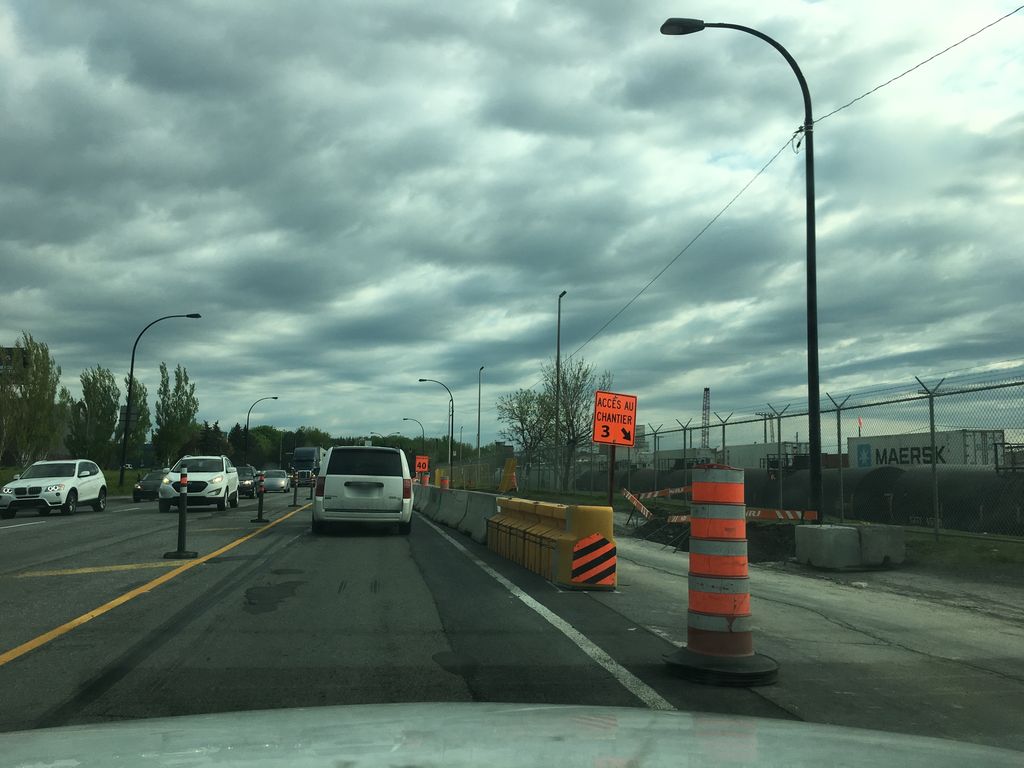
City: montreal